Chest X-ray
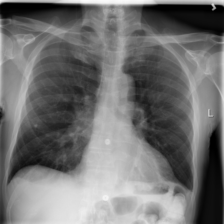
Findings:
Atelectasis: negative
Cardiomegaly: negative
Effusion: negative
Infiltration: negative
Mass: negative
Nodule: negative
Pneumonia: negative
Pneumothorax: negative
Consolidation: positive
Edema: negative
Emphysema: negative
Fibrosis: negative
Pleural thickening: negative
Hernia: negative